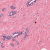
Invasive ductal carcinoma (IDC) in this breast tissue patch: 0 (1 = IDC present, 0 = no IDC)